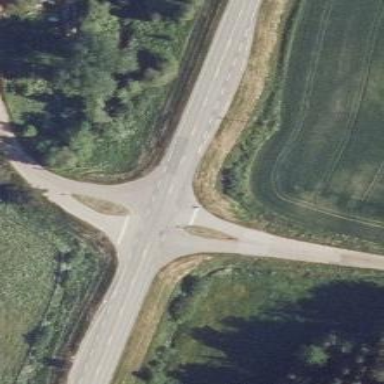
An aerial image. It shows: Stop road.